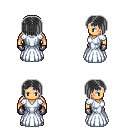
a pixel art fantasy rpg character, male body template, human, tanned skin, underdress, robe skirt, gray pageboy hairstyle, metal gloves, brown shoes, four views (front, back, left, right), 2x2 character sprite sheet, small pixel art, hard edges, no anti-aliasing